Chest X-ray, PA view. Patient: 20 years old, sex F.
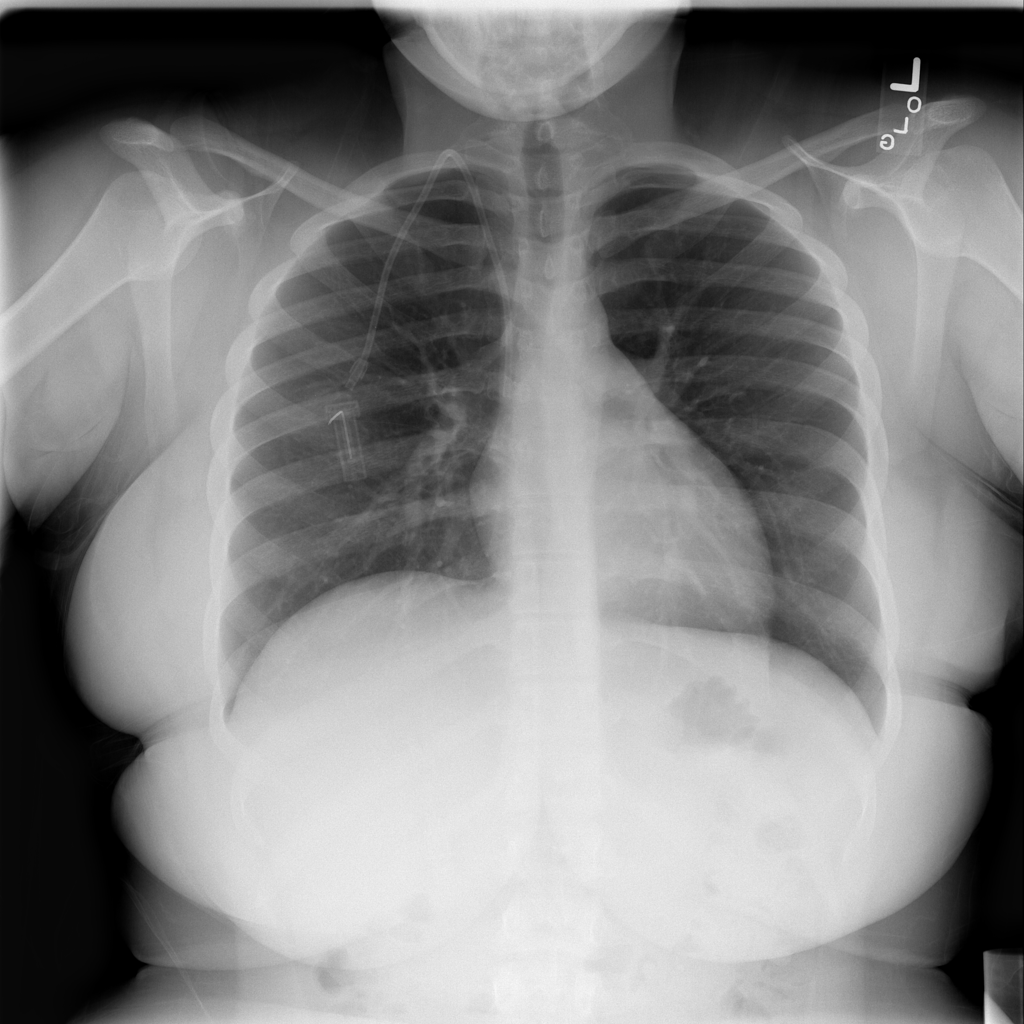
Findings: No Finding